Question: I wan't to create a FragmentStatePagerAdapter for that my layouts need(need?) to be ScrollView at toplevel.
Now when I create my layout the LinearLayout ( or RelativeLayout doesn't matter ) never uses the full scrollview-container, even though I set layout_height and layoutg_width to "match_parent" ( fill_parent or wrap_content doesn't do the trick either )
Here is part of the layout
'''
<?xml version="1.0" encoding="utf-8"?>
<ScrollView
xmlns:android="http://schemas.android.com/apk/res/android"
android:id="@+id/intro_scroll_view_1"
android:layout_width="match_parent"
android:layout_height="match_parent">
<LinearLayout
android:layout_width="match_parent"
android:layout_height="match_parent"
android:layout_gravity="center"
android:orientation="vertical"
android:background="@drawable/intro_dummy">
<RelativeLayout
android:layout_width="match_parent"
android:layout_height="0dp"
android:layout_weight=".80"
android:layout_gravity="center_horizontal">
<ImageView
android:layout_width="223dp"
android:layout_height="60dp"
android:id="@+id/imageView"
android:layout_centerVertical="true"
android:layout_centerHorizontal="true"
android:src="@drawable/logo"/>
</RelativeLayout>
<RelativeLayout
android:layout_width="match_parent"
android:layout_height="0dp"
android:layout_weight=".20"
android:layout_gravity="center_horizontal">
<RelativeLayout
android:layout_width="fill_parent"
android:layout_height="fill_parent"
android:layout_above="@+id/button">
</RelativeLayout>
<Button
android:background="@null"
android:layout_width="fill_parent"
android:layout_height="wrap_content"
android:text="Get Started"
android:id="@+id/button"
android:layout_alignParentBottom="true"
android:layout_centerHorizontal="true"
android:textColor="#ffffff"
android:padding="2dp"/>
</RelativeLayout>
</LinearLayout>
</ScrollView>
'''
Since I use match_parent it should use the whole screen? Nope it only uses a random bit of the screen

If I remove the Scrollview and just make the LinearLayout the toplevel-element it uses everything. So I am guessing I am missing something in the Scrollview description to make it use everything?
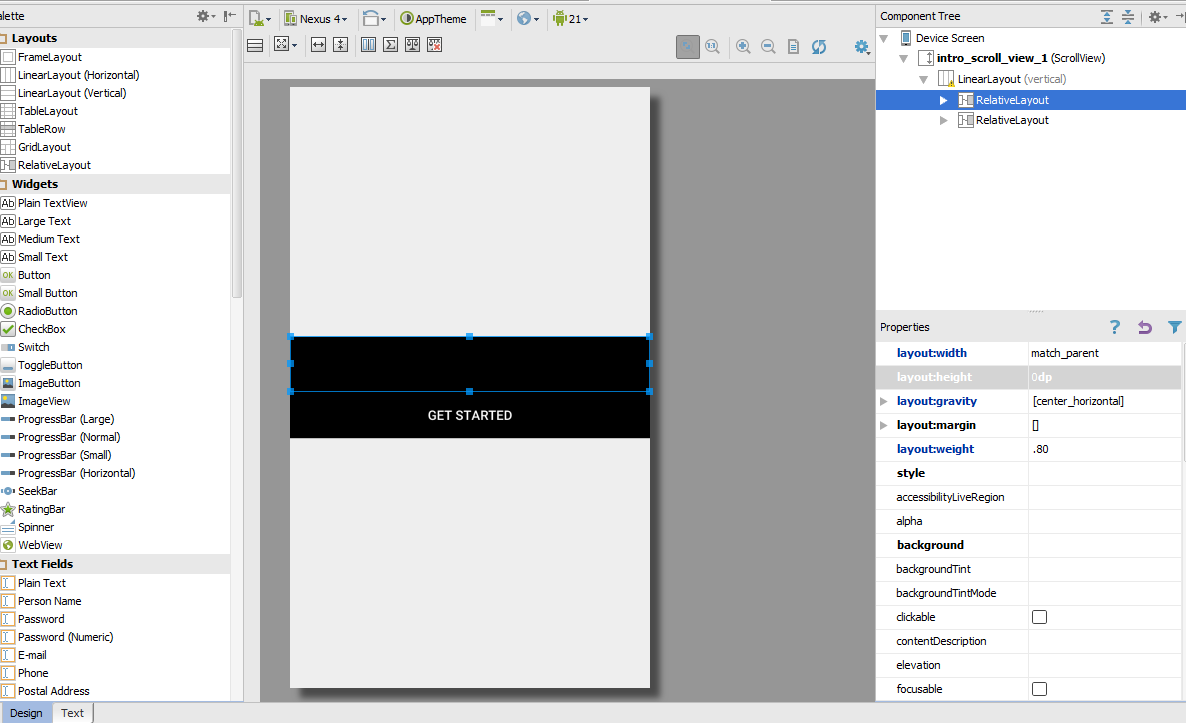
Answer: Use
'''
android:fillViewport="true"
'''
In your ScrollView, <URL>
Defines whether the scrollview should stretch its content to fill the viewport.